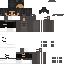
A female human skin with dark skin, wearing brown long hair dressed in a black hoodie and black pants, featuring a closed mouth.